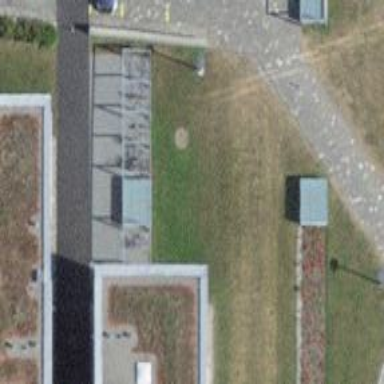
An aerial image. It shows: Bicycle parking facility.